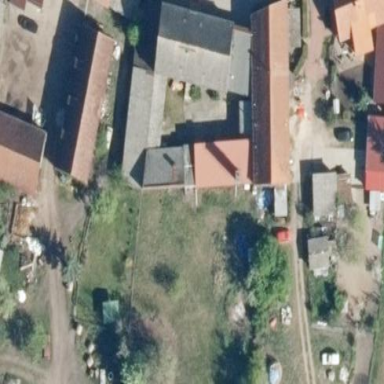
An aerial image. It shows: Gabled garage building.